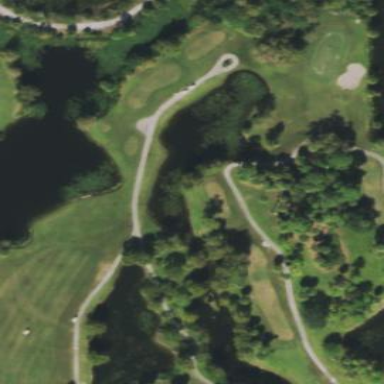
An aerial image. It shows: Picturesque scene of golf course with lateral water hazard.